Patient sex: M
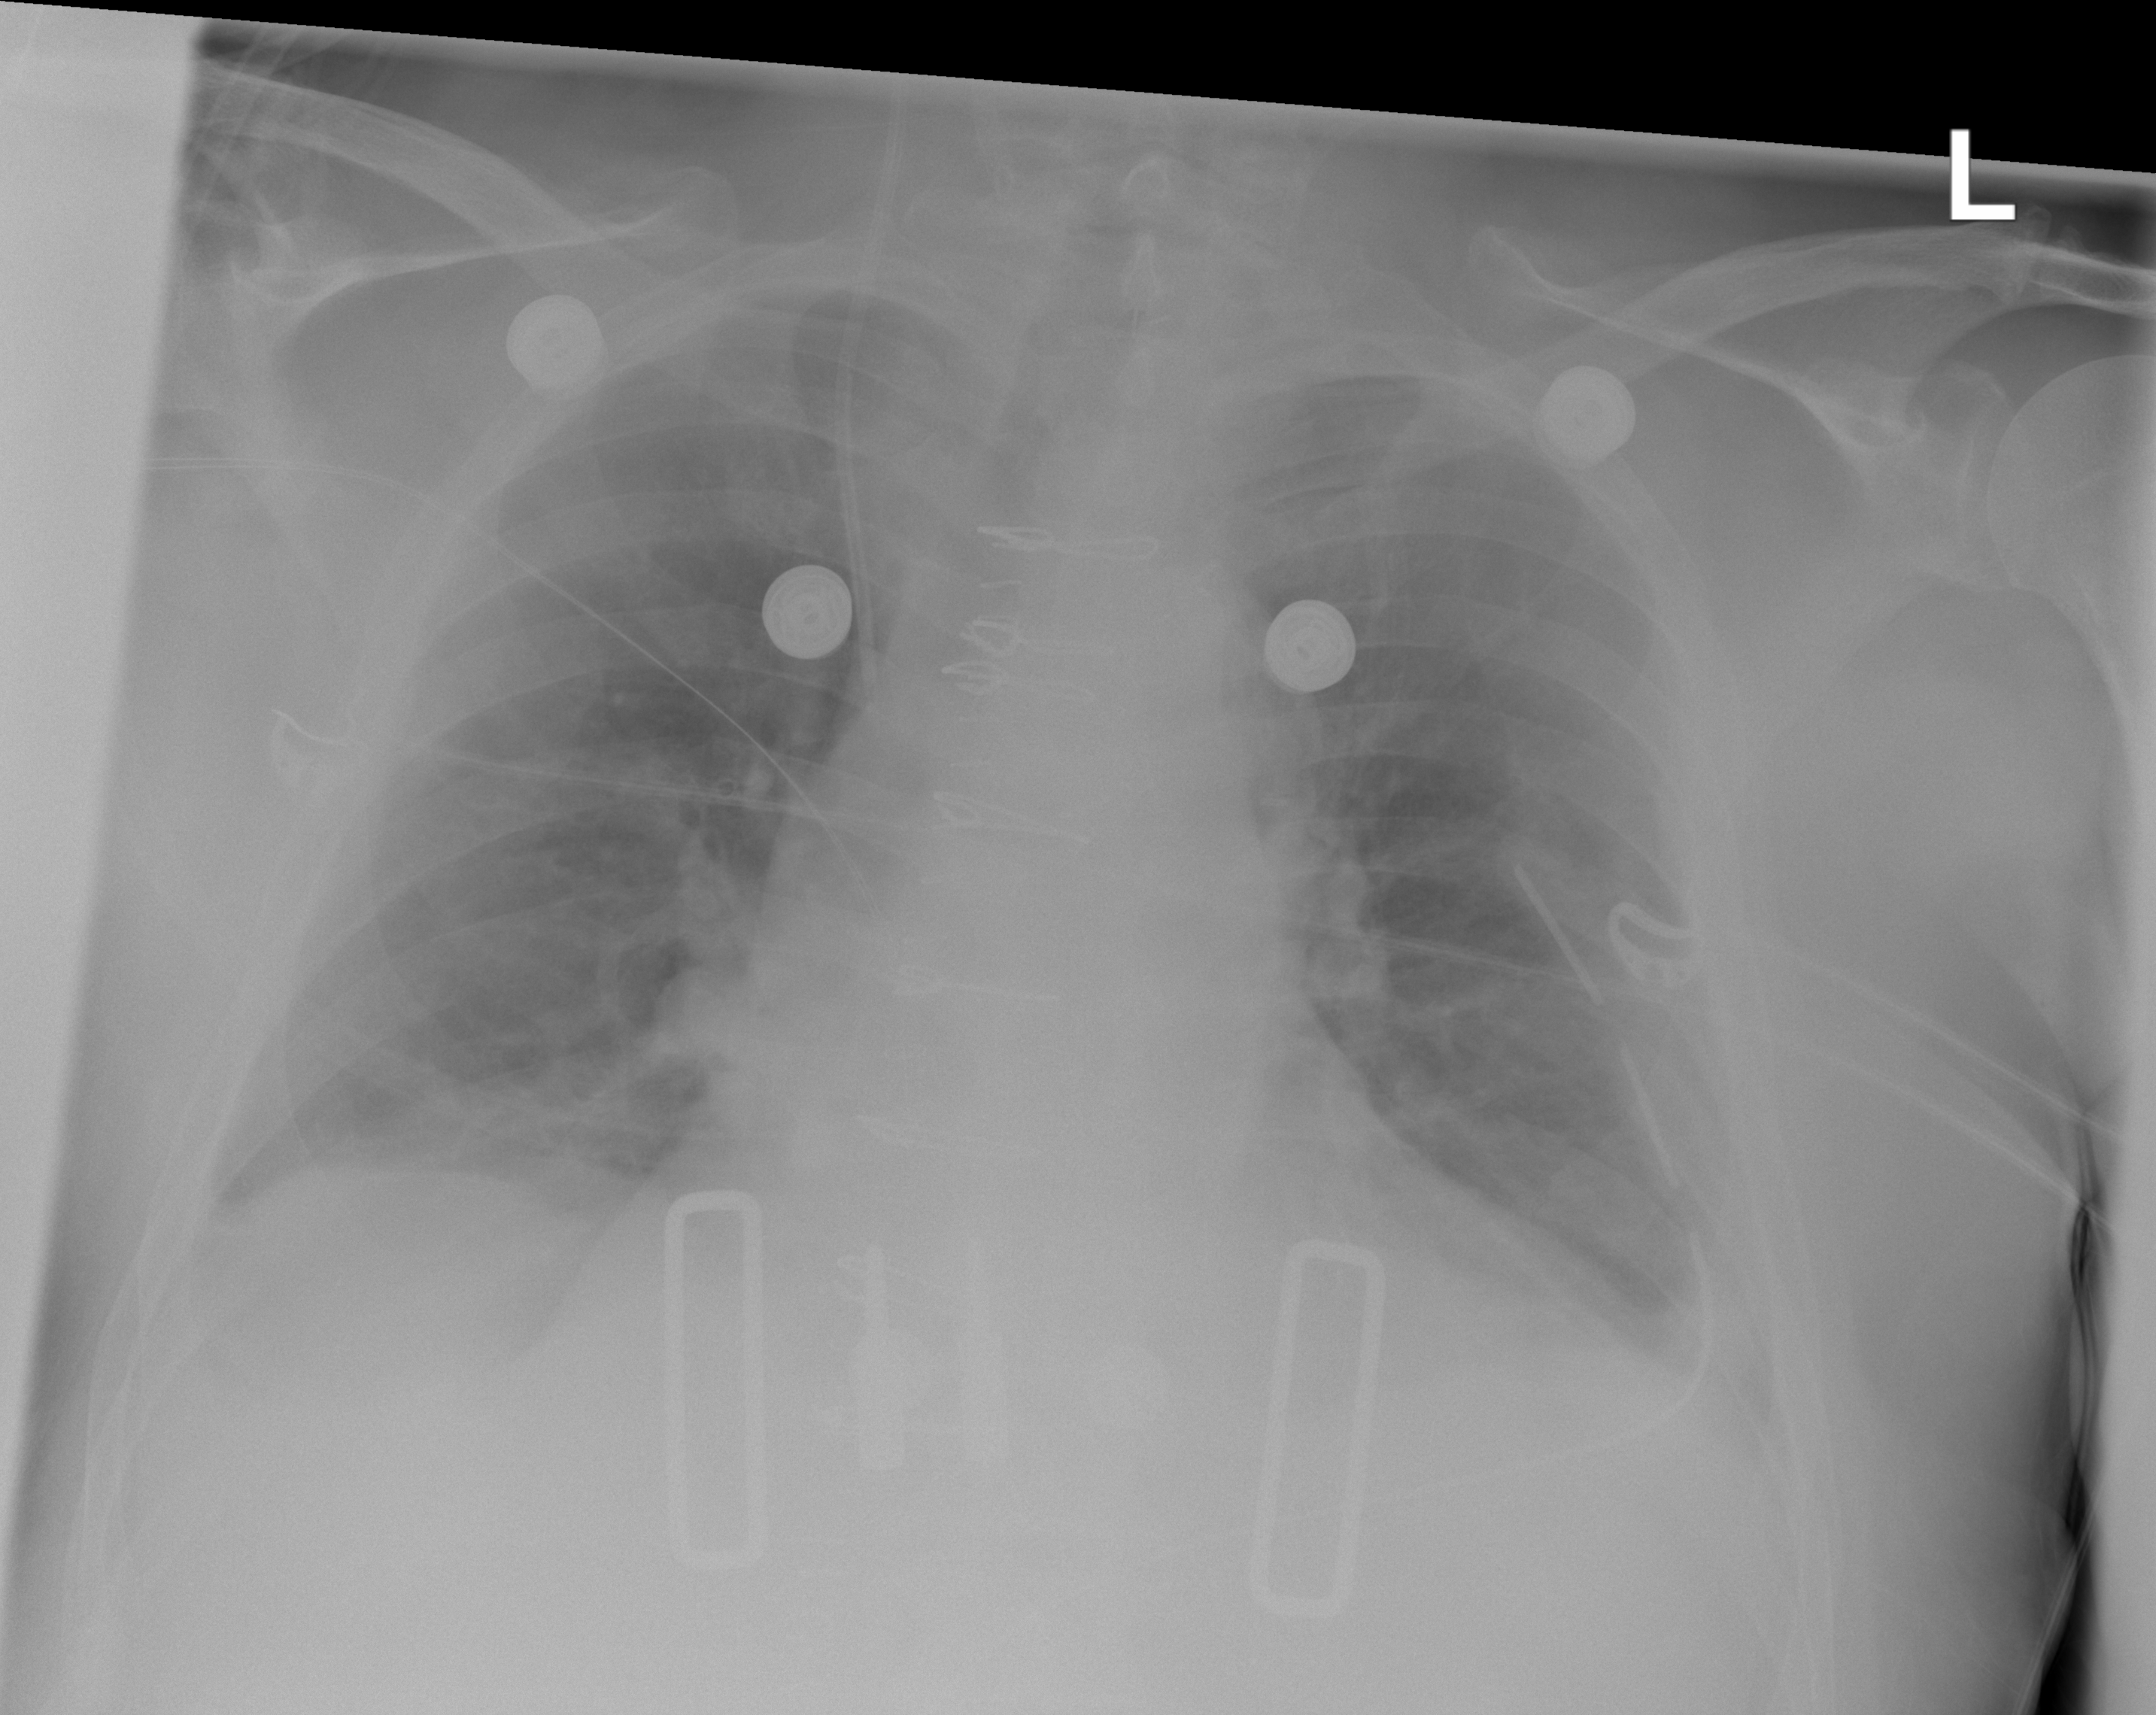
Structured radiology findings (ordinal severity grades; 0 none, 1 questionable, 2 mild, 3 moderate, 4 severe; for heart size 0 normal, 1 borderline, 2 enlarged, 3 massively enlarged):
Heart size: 0
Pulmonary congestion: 0
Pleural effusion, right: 2
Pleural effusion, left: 2
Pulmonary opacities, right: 0
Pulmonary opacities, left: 0
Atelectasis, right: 2
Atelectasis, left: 2